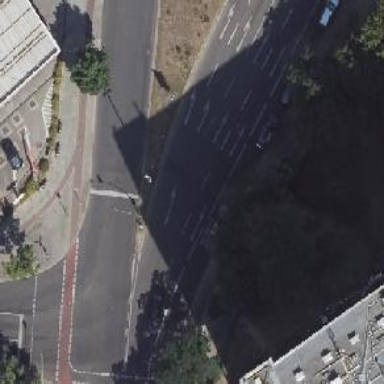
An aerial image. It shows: Secondary road with asphalt surface. There is cycle track on the right side of the road.